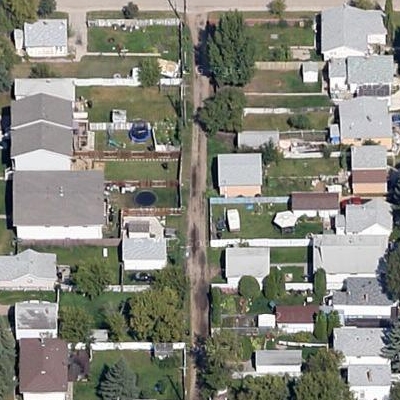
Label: fResident